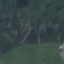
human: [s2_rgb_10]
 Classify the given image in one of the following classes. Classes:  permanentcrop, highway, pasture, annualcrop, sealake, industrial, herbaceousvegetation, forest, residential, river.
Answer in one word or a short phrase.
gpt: HerbaceousVegetation